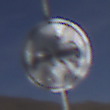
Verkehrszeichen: EndeUeberholverbot
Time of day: Midday
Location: Outdoor (Nature)
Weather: Clear
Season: NotSpecified
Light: Natural